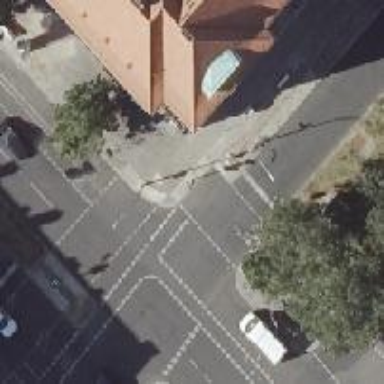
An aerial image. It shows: Crossing with traffic signals.